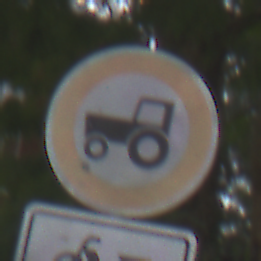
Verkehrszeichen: VerbotKraftfahrzeugeZuegeNichtSchneller25
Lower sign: EinspurigeFahrzeugeFrei2
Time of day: MorningAfternoon
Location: Outdoor (Urban)
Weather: Overcast
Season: NotSpecified
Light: Natural